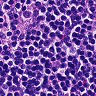
Metastatic tissue present: no